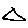
Label: triangle